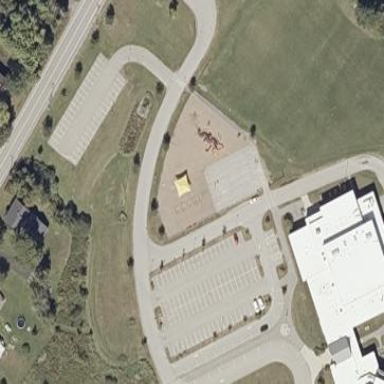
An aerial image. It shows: Playground area for leisure activities on the land.